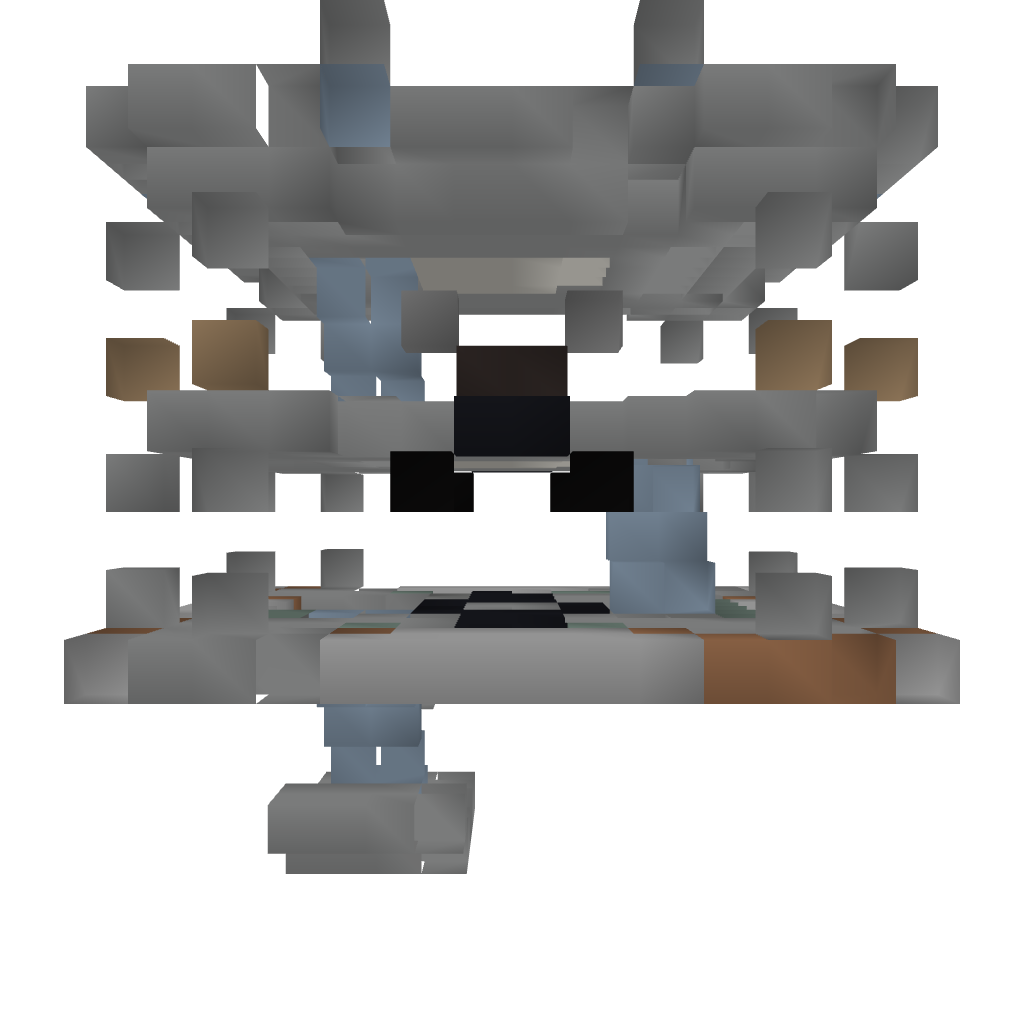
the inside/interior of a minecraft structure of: PvP Tower [Black]